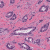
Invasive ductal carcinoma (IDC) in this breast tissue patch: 1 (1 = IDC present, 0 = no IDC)